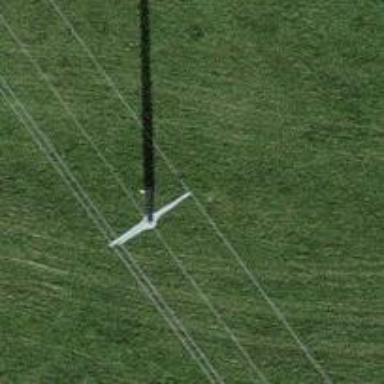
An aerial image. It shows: Power pole.